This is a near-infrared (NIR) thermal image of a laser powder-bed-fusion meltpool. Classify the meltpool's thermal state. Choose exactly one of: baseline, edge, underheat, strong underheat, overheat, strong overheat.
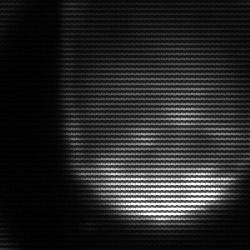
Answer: edge